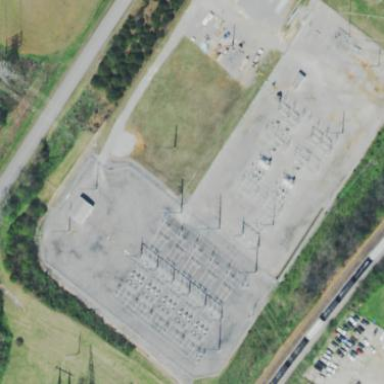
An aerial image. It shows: Distribution level power substation.